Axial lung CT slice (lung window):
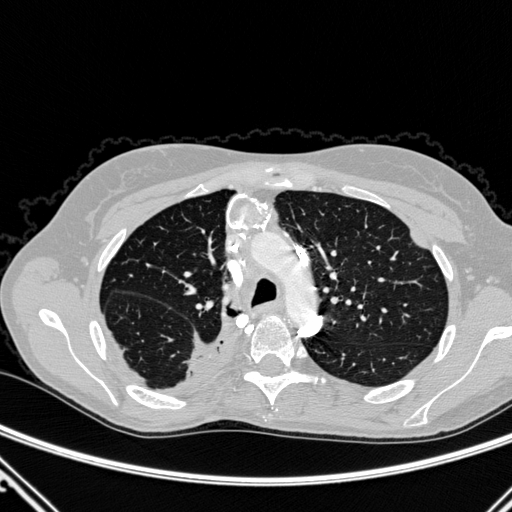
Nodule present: no